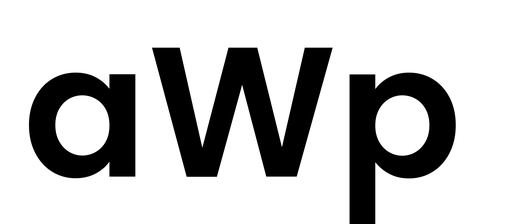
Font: Poppins-SemiBold